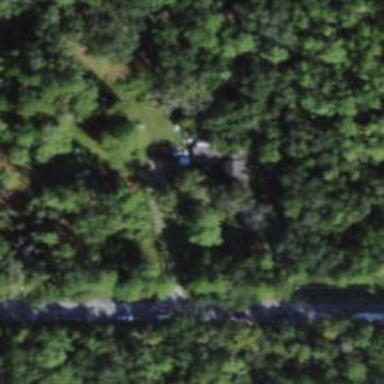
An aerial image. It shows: Driveway leading to service road.